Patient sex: F
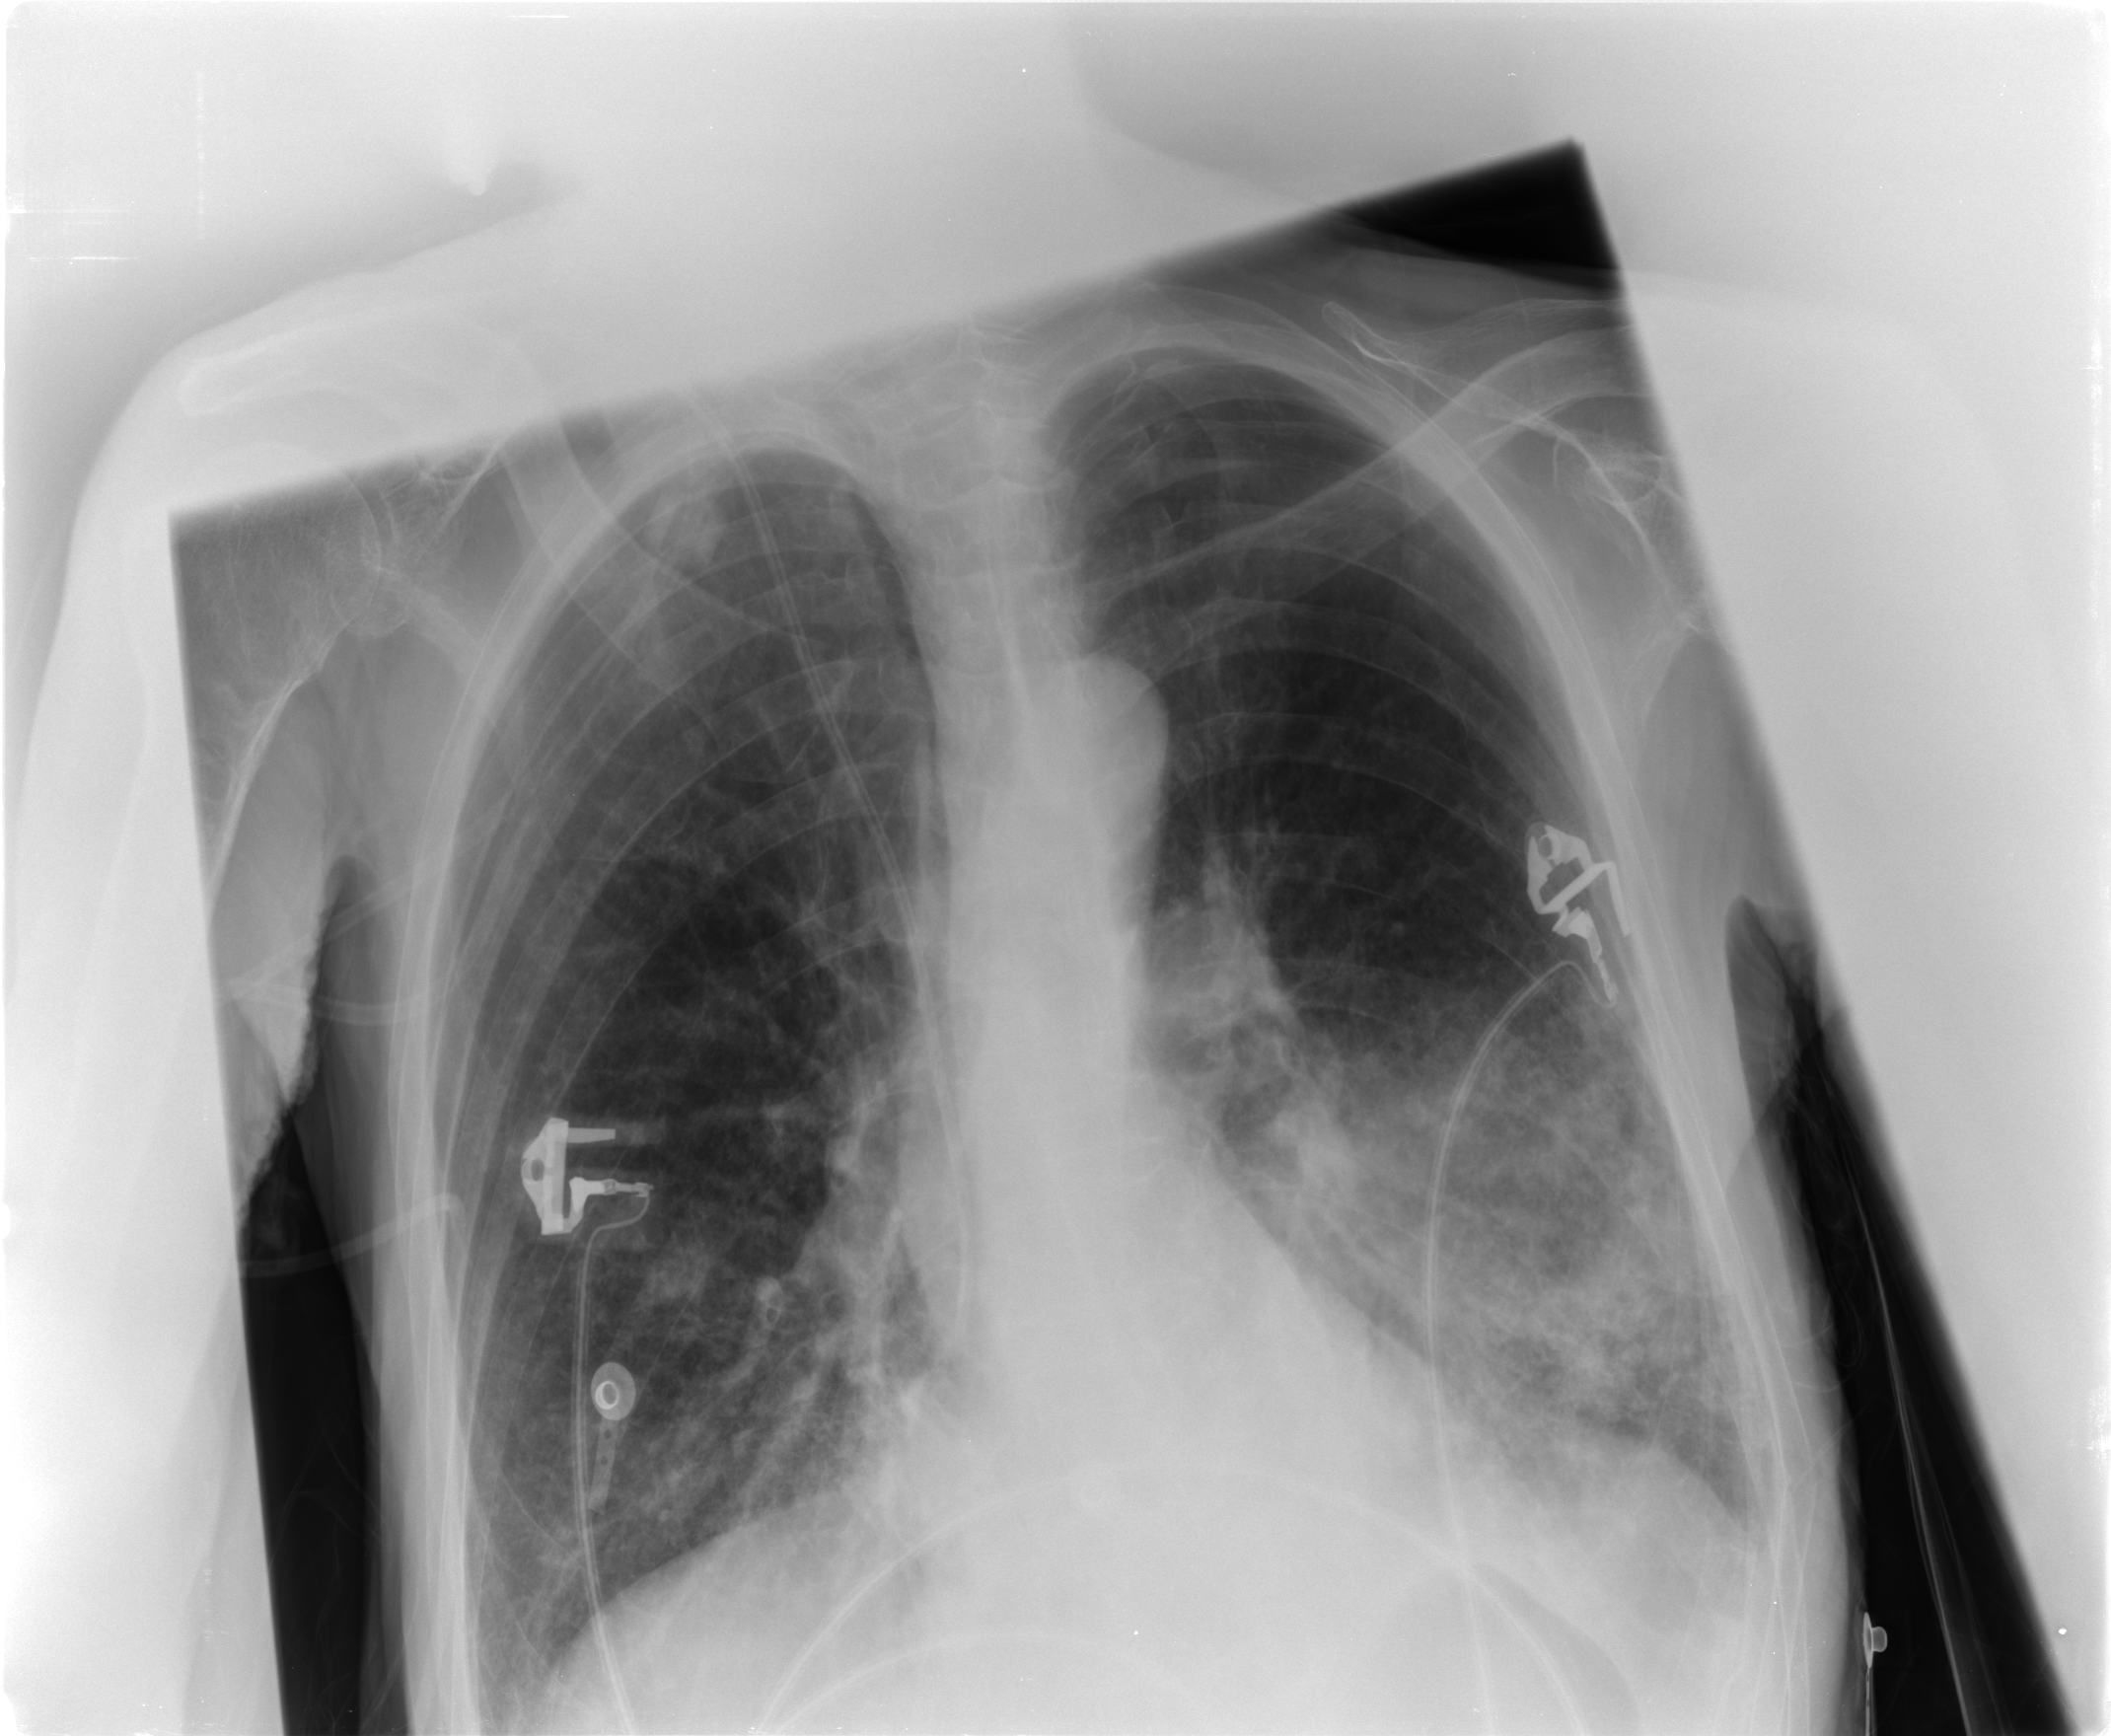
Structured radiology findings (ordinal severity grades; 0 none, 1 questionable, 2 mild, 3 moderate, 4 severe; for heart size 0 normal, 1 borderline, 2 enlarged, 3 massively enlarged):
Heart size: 0
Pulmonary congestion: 0
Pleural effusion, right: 0
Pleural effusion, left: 0
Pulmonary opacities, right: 2
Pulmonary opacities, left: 3
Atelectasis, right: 2
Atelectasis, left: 3